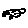
Label: bird